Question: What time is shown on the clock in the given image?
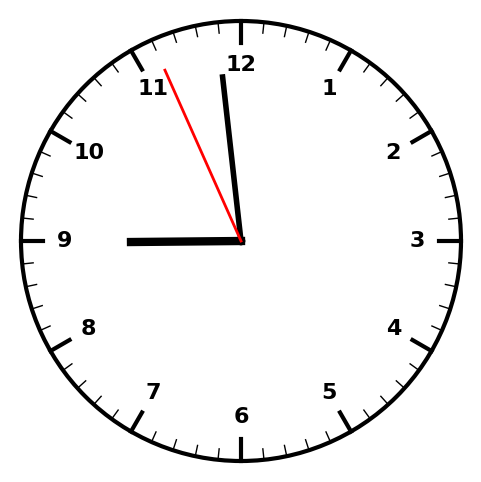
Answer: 08:58:56